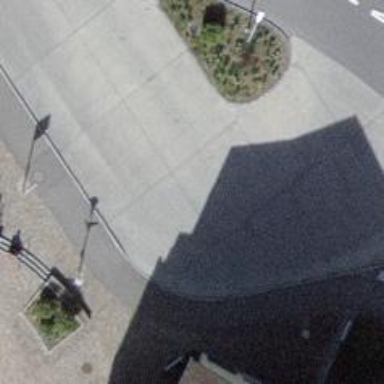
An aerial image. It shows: Bus stop with shelter for public transportation.